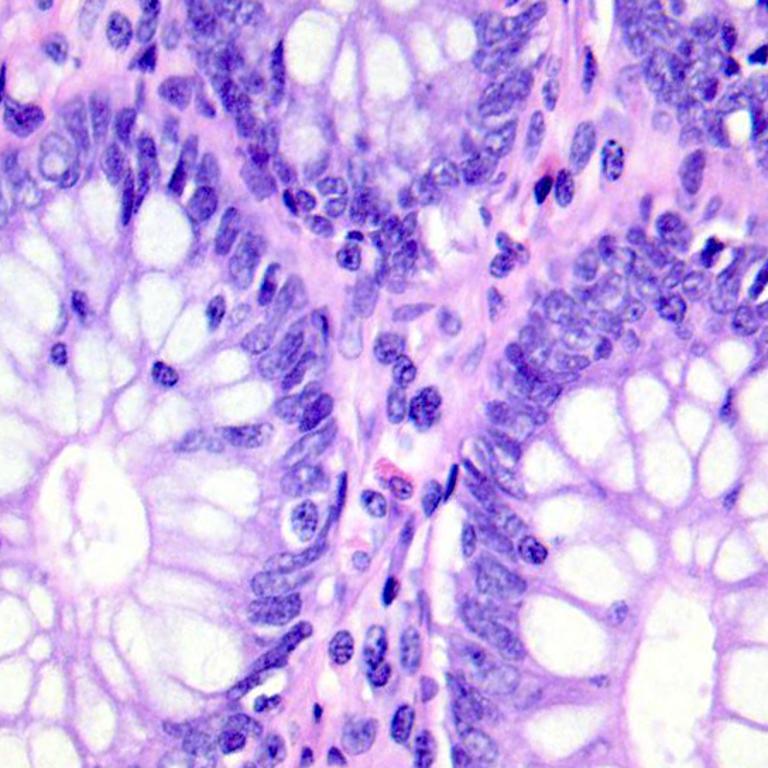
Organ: colon
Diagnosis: benign